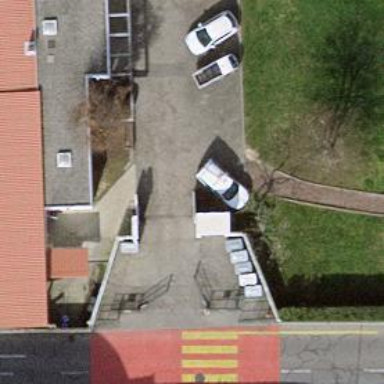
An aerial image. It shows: Gate.